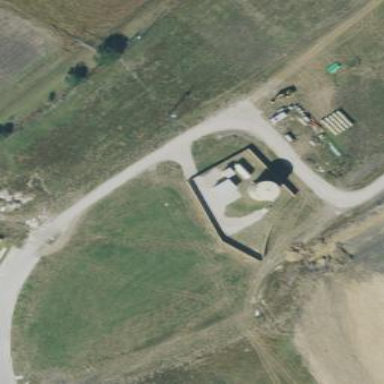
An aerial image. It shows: Storage tank building.